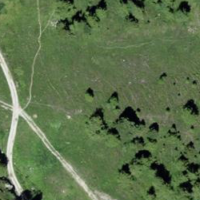
EUNIS habitat code: 26
Species observed at this site:
Vaccinium myrtillus
Vaccinium uliginosum